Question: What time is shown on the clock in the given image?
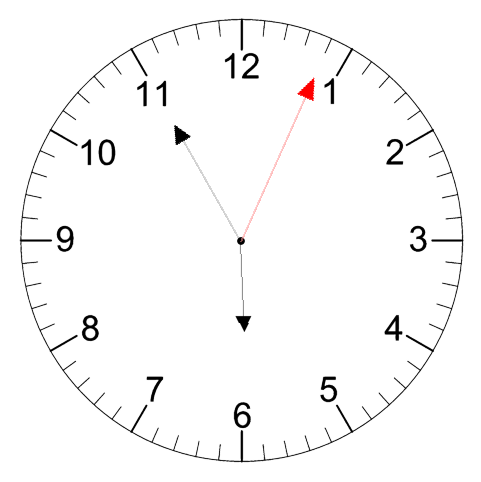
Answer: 05:55:04